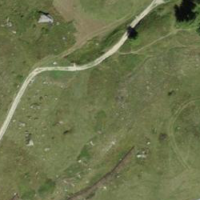
EUNIS habitat code: 23
Species observed at this site:
Viola calcarata